Field crop: maize
Growth stage: 2
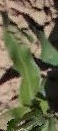
Species: maize